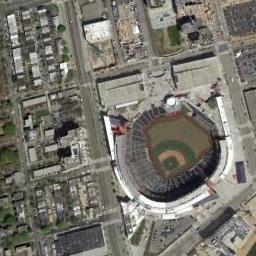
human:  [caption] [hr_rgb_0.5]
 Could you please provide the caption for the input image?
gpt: Many buildings are next to the stadium .

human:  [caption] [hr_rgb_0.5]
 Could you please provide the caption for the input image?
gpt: The stadium is next to some buildings and trees .

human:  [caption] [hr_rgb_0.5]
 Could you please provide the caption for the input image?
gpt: The circular stadium is built on a concrete floor, One road away from the residential area .

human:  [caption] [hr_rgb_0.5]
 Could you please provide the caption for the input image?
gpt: This stadium has a row of silver signs on each side .

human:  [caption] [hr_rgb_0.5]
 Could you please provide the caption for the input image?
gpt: There are some buildings beside the stadium .